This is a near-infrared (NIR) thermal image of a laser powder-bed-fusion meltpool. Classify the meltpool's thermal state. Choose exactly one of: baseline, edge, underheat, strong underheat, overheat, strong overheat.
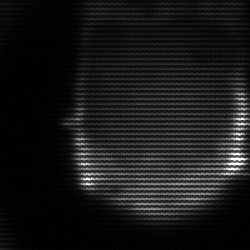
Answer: edge